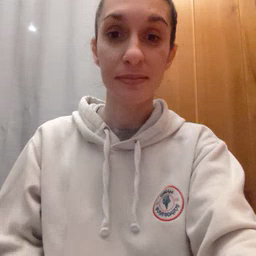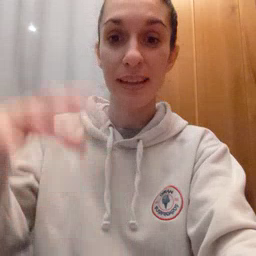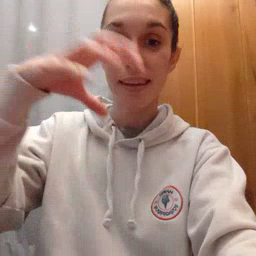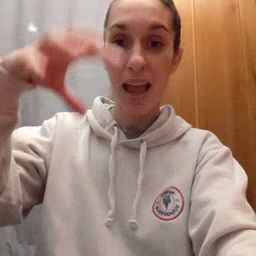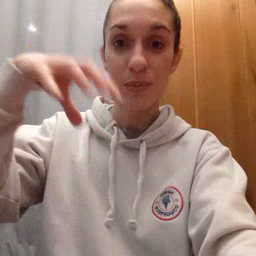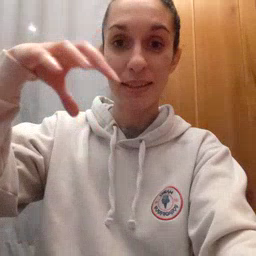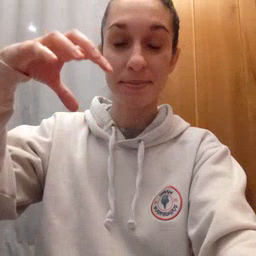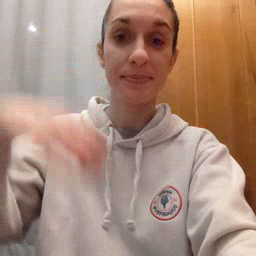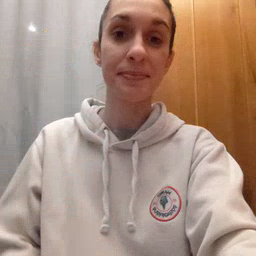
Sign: cloud